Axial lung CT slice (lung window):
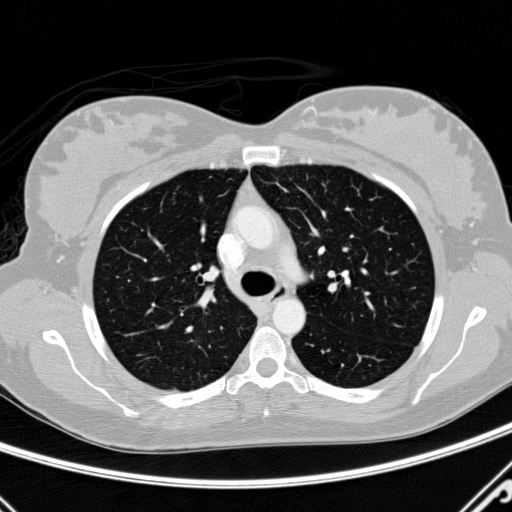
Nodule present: no